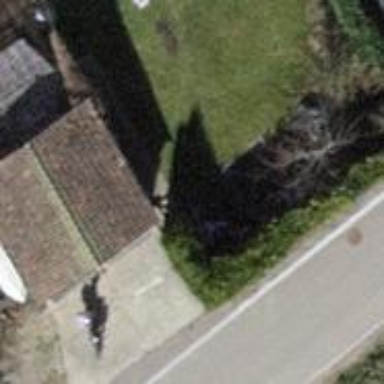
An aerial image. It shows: Garage building.